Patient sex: F
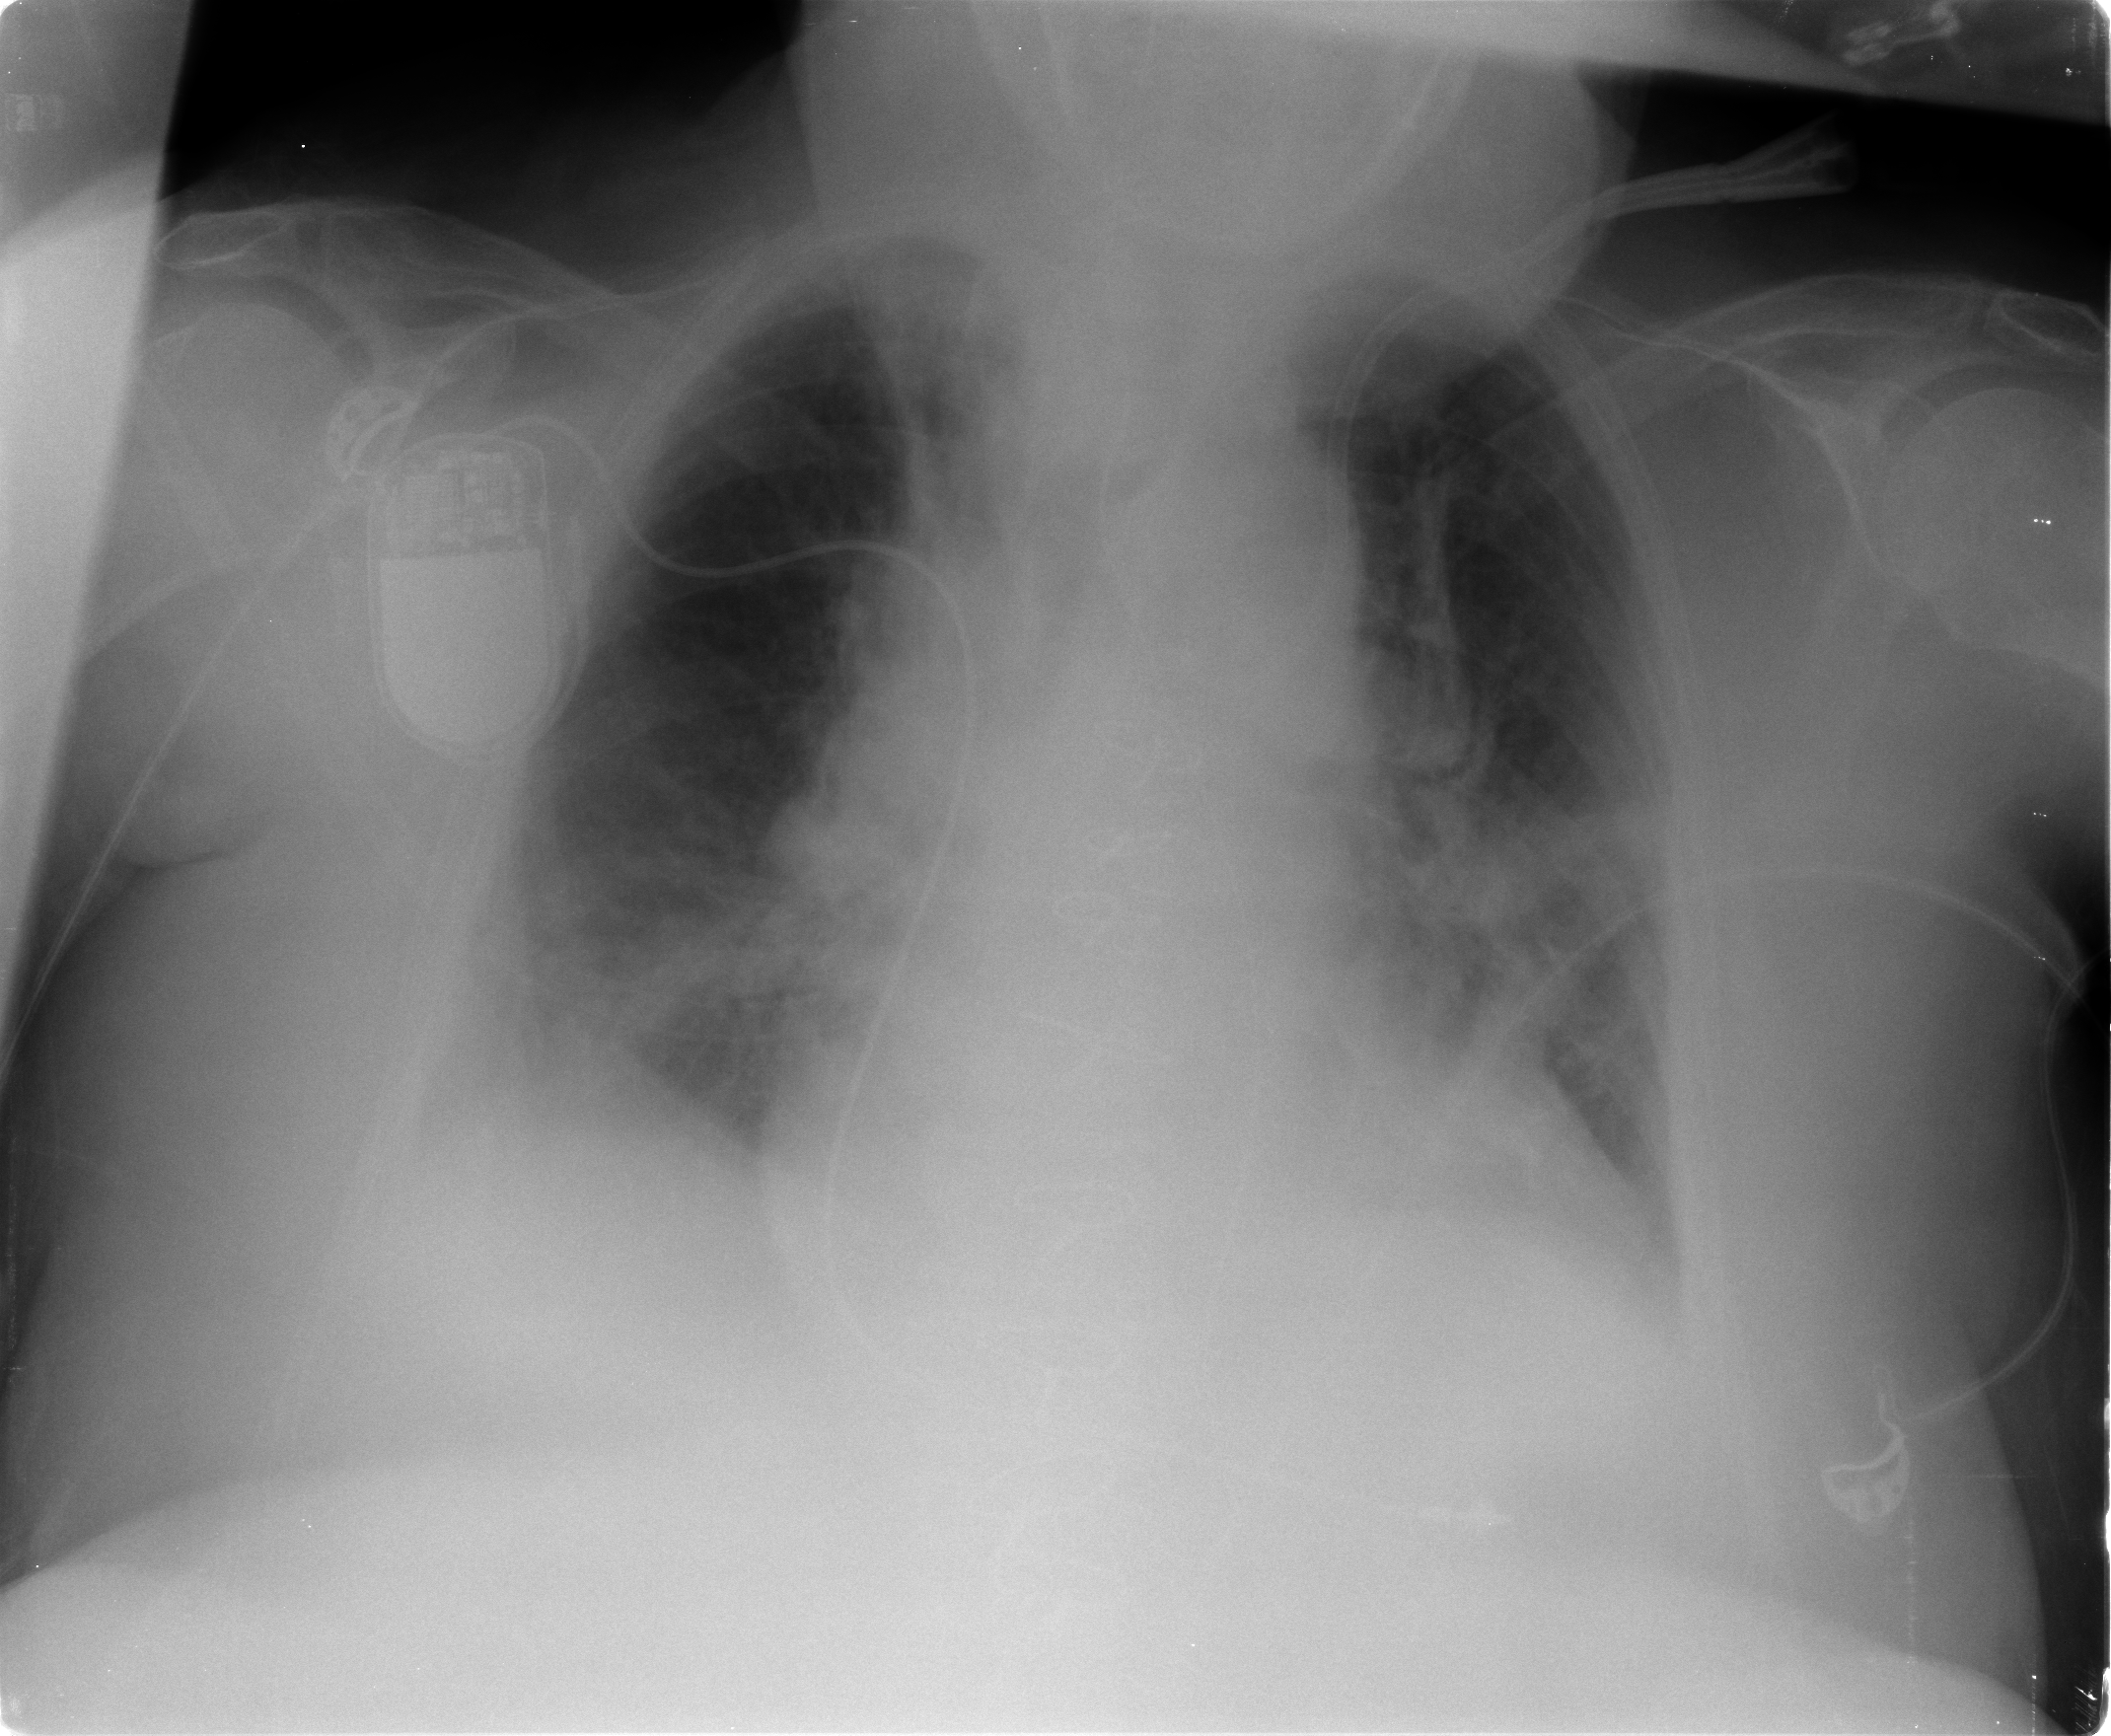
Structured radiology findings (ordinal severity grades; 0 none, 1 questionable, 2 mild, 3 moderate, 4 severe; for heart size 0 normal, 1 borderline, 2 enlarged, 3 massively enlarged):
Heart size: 2
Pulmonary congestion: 2
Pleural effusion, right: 2
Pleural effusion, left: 2
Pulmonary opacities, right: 0
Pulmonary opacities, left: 0
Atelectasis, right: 2
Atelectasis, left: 2